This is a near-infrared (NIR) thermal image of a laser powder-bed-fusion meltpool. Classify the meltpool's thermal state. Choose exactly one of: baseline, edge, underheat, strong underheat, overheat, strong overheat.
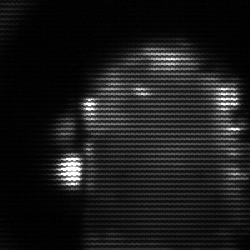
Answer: baseline